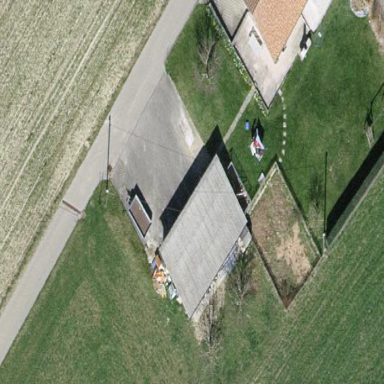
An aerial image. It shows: Garage building.